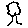
Label: tree